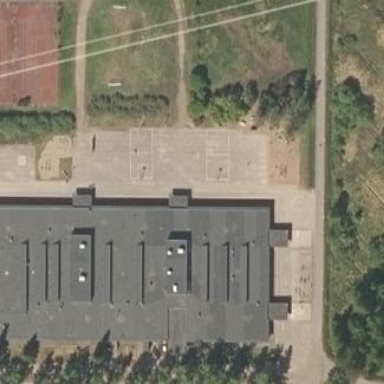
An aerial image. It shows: School.